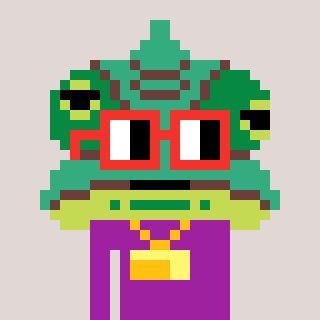
a pixel art character with square red glasses, a chameleon-shaped head and a magenta-colored body on a warm background